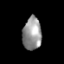
Tissue: lung
Cell type: Fibroblasts
Senescence score: 0.5569
Nuclear area (px): 604
Mean DAPI intensity: 149.353